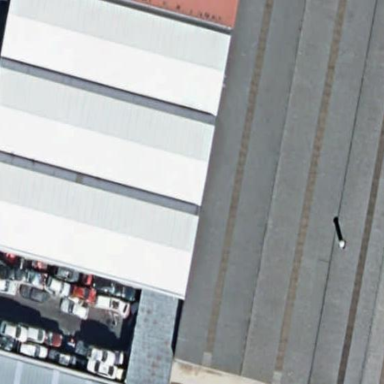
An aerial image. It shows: Warehouse building.